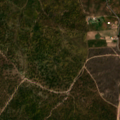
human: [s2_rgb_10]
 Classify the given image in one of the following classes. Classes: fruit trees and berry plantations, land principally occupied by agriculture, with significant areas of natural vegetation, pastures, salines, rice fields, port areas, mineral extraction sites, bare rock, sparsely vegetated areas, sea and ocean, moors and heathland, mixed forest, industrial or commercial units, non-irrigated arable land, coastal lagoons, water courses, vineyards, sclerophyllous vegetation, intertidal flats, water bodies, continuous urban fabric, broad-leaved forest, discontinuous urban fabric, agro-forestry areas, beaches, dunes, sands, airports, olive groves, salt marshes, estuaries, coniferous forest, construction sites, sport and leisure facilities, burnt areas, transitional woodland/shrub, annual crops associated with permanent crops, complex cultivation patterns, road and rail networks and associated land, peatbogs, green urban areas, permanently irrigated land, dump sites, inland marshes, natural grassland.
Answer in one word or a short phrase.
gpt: continuous urban fabric